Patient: sex M, age 64
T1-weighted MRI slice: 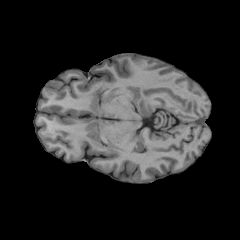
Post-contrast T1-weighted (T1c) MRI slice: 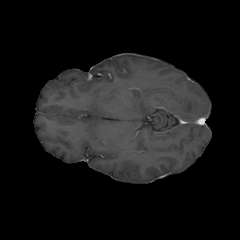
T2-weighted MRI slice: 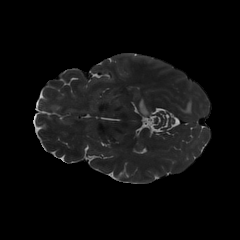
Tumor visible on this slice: yes
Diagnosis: Glioblastoma, IDH-wildtype
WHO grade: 4